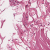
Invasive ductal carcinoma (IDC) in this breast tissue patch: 0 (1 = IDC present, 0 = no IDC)